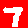
Digit: 7